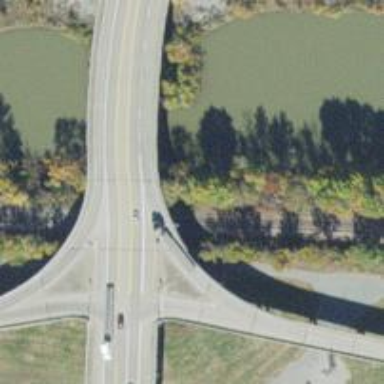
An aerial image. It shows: Beam bridge on secondary road.